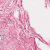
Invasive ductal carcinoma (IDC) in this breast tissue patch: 0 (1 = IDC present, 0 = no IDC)